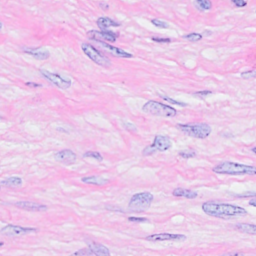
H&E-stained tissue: Breast